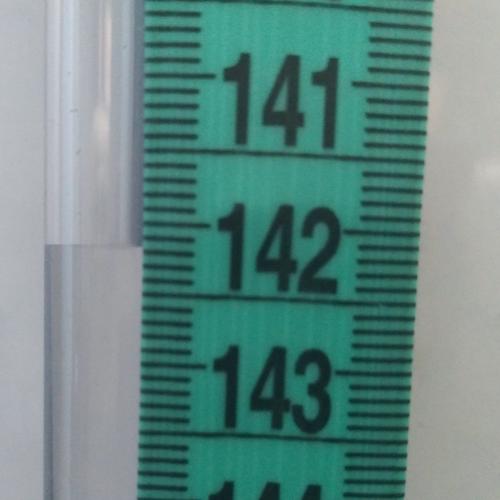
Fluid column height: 142.2 cm